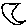
Label: moon